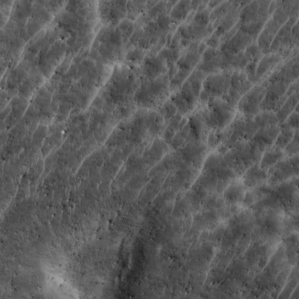
Label: non_frost